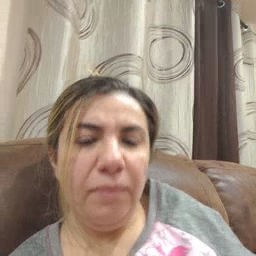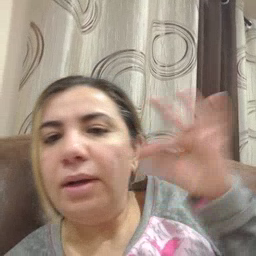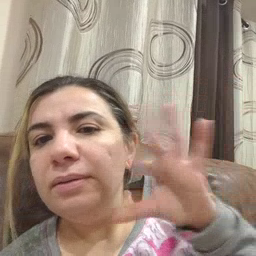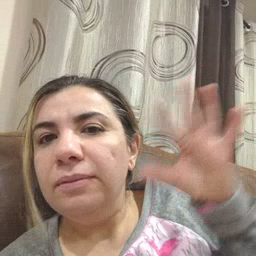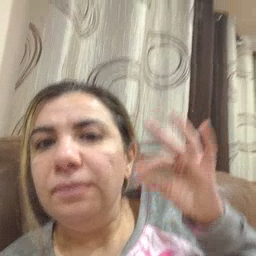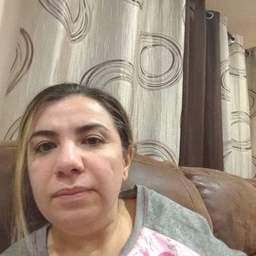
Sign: cat